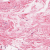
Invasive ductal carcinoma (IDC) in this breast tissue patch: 0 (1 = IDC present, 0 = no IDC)